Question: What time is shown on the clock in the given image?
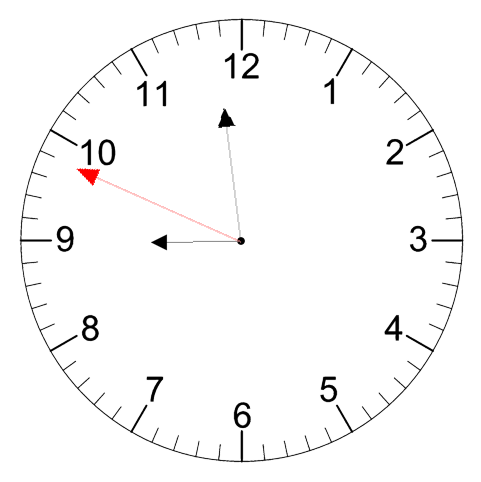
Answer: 08:58:49